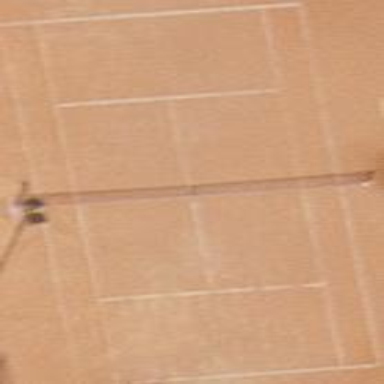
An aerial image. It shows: Tennis court on pitch.